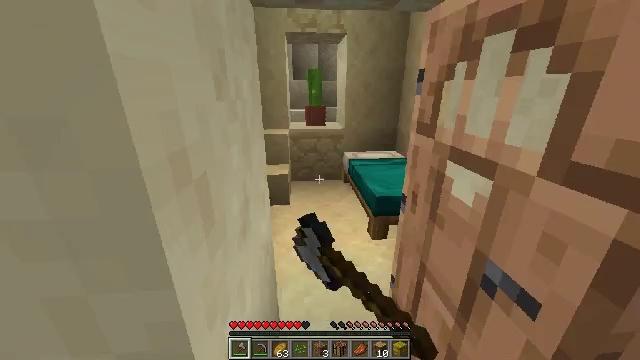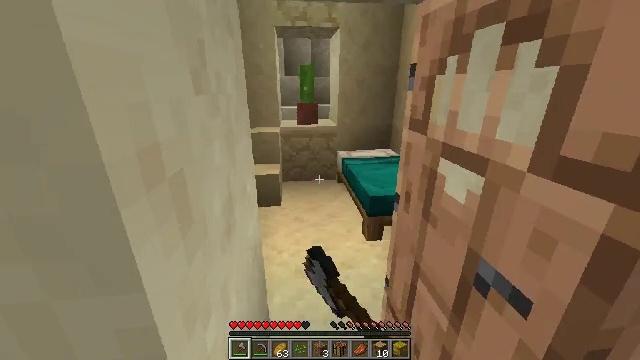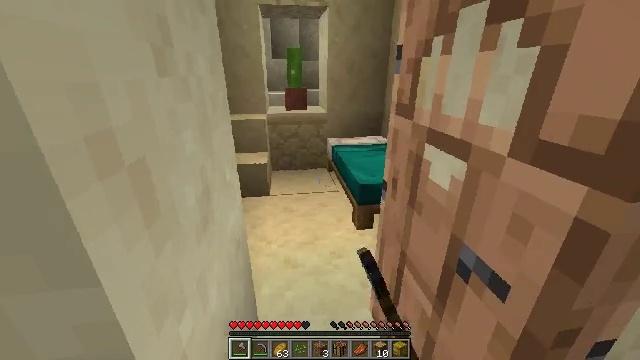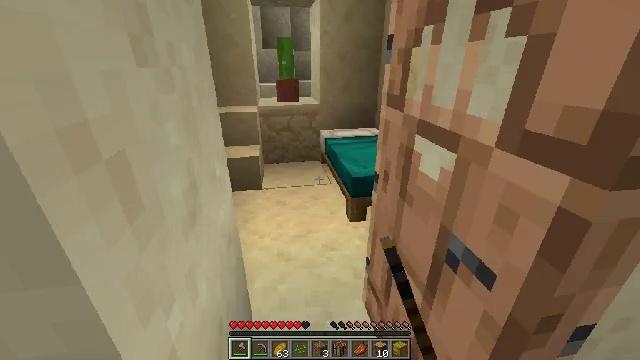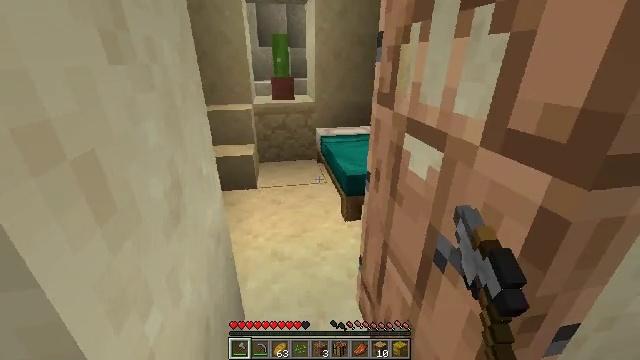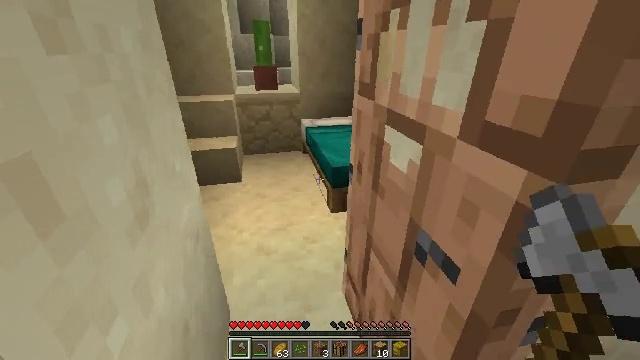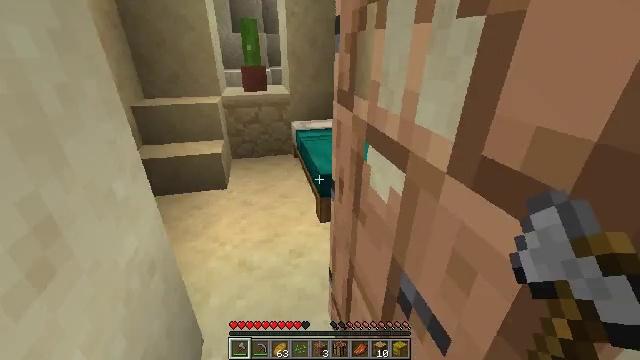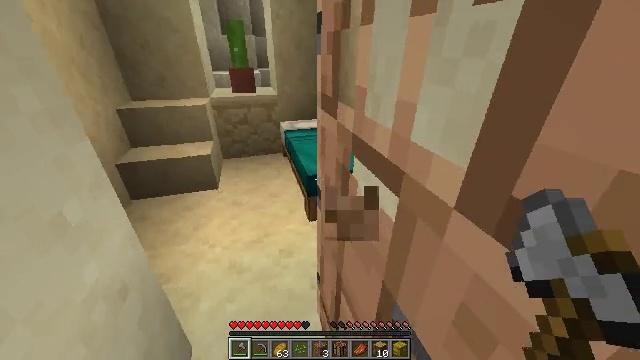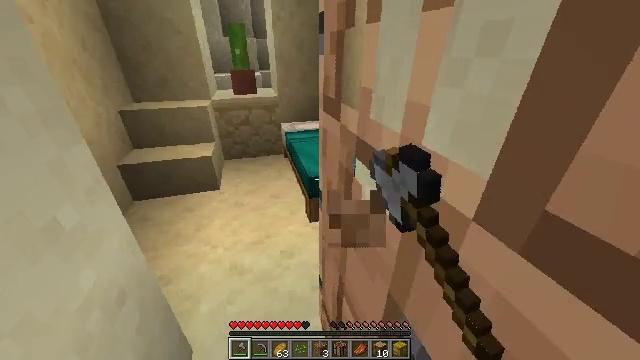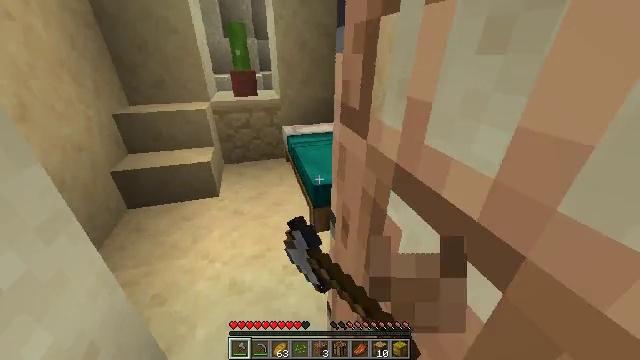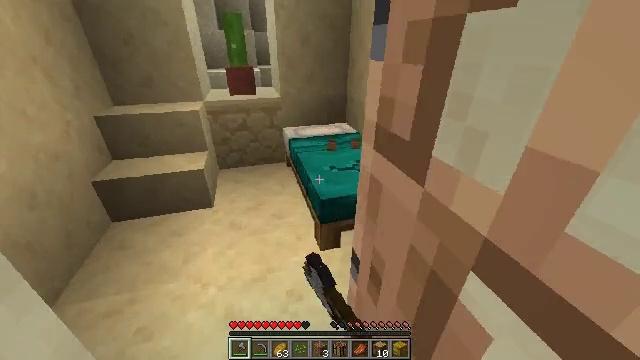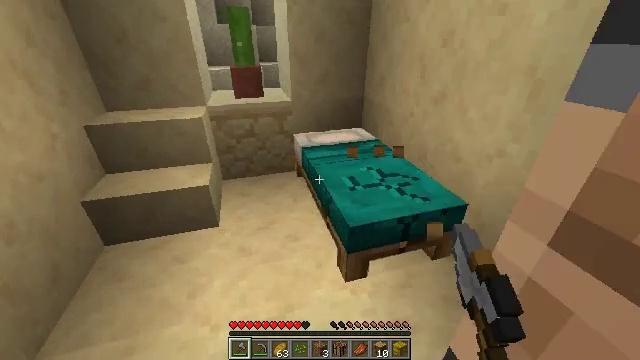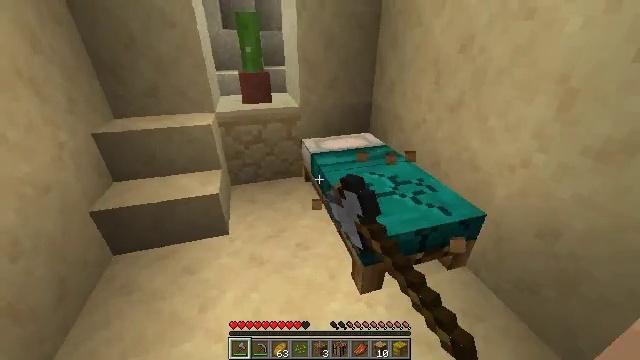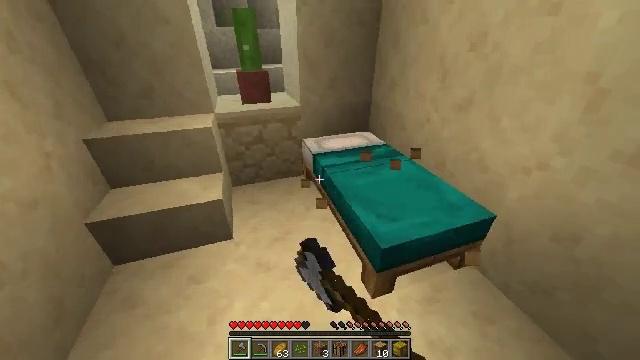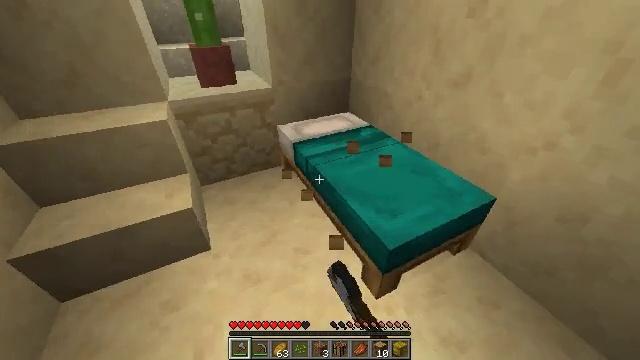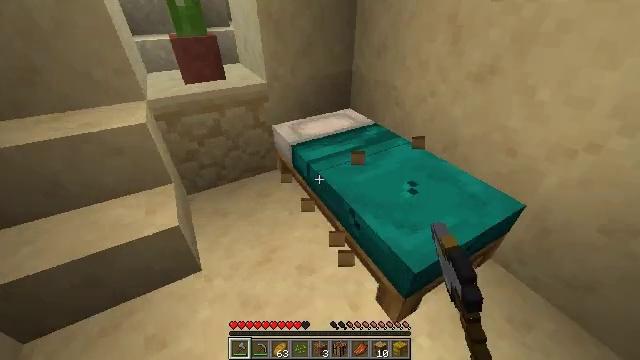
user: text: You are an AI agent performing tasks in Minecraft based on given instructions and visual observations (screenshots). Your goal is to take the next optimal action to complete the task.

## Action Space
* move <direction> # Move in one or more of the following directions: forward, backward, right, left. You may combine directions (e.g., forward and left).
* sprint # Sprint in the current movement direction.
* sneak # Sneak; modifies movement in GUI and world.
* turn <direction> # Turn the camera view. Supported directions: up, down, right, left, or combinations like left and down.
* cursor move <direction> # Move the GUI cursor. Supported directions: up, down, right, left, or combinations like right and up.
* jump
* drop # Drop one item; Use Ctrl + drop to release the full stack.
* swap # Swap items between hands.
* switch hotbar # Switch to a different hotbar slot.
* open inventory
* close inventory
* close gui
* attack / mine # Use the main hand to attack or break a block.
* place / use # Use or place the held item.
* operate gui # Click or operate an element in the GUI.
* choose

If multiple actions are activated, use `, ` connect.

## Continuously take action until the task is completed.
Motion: motion action
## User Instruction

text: Attack the cyan bed to break it.
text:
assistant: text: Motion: move forward, sprint, turn right
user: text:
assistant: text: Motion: move forward, sprint, turn right and down
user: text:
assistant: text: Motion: move forward, sprint, turn right and down
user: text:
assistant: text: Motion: move forward, sprint
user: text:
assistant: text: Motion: move forward, sprint, turn right and down
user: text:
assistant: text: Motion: move forward and move right, sprint
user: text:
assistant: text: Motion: move forward and move right, sprint, turn right and down, attack / mine
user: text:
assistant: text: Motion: move forward, sprint, attack / mine
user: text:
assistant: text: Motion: move forward, sprint, attack / mine
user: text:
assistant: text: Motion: move forward and move left, sprint, attack / mine
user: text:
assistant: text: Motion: move forward and move left, sprint, attack / mine
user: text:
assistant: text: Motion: move forward and move left, sprint, attack / mine
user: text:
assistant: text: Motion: move forward and move left, sprint, turn right and down, attack / mine
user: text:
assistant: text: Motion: move forward and move left, sprint, turn right and down, attack / mine
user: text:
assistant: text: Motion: move forward, sprint, turn right, attack / mine
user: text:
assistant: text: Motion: move forward, sprint, attack / mine
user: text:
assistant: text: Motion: move forward, sprint, turn right and down, attack / mine
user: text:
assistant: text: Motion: move forward and move left, sprint, turn right and down, attack / mine
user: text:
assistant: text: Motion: move forward and move left, sprint, turn right and down, attack / mine
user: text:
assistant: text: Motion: move forward and move left, sprint, turn right, attack / mine
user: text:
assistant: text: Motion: move forward and move left, sprint, attack / mine
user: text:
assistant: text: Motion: move forward and move left, sprint, attack / mine
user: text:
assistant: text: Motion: move forward and move left, sprint, attack / mine
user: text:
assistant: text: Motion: move forward and move left, sprint, turn right and down, attack / mine
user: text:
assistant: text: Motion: move forward, sprint, turn right and down, attack / mine
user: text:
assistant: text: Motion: turn right and down, attack / mine
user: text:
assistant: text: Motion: turn right and down, attack / mine
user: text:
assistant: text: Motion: turn right and down, attack / mine
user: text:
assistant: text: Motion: turn right, attack / mine
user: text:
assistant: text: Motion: turn right and up, attack / mine